Interaction volume radius: 5 \u00c5
Interaction volume height: 20 \u00c5
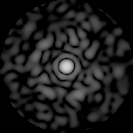
Disorder parameter: 0.8415